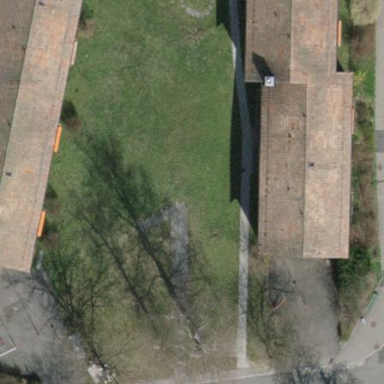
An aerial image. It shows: Apartment building with flat roof.